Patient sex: M
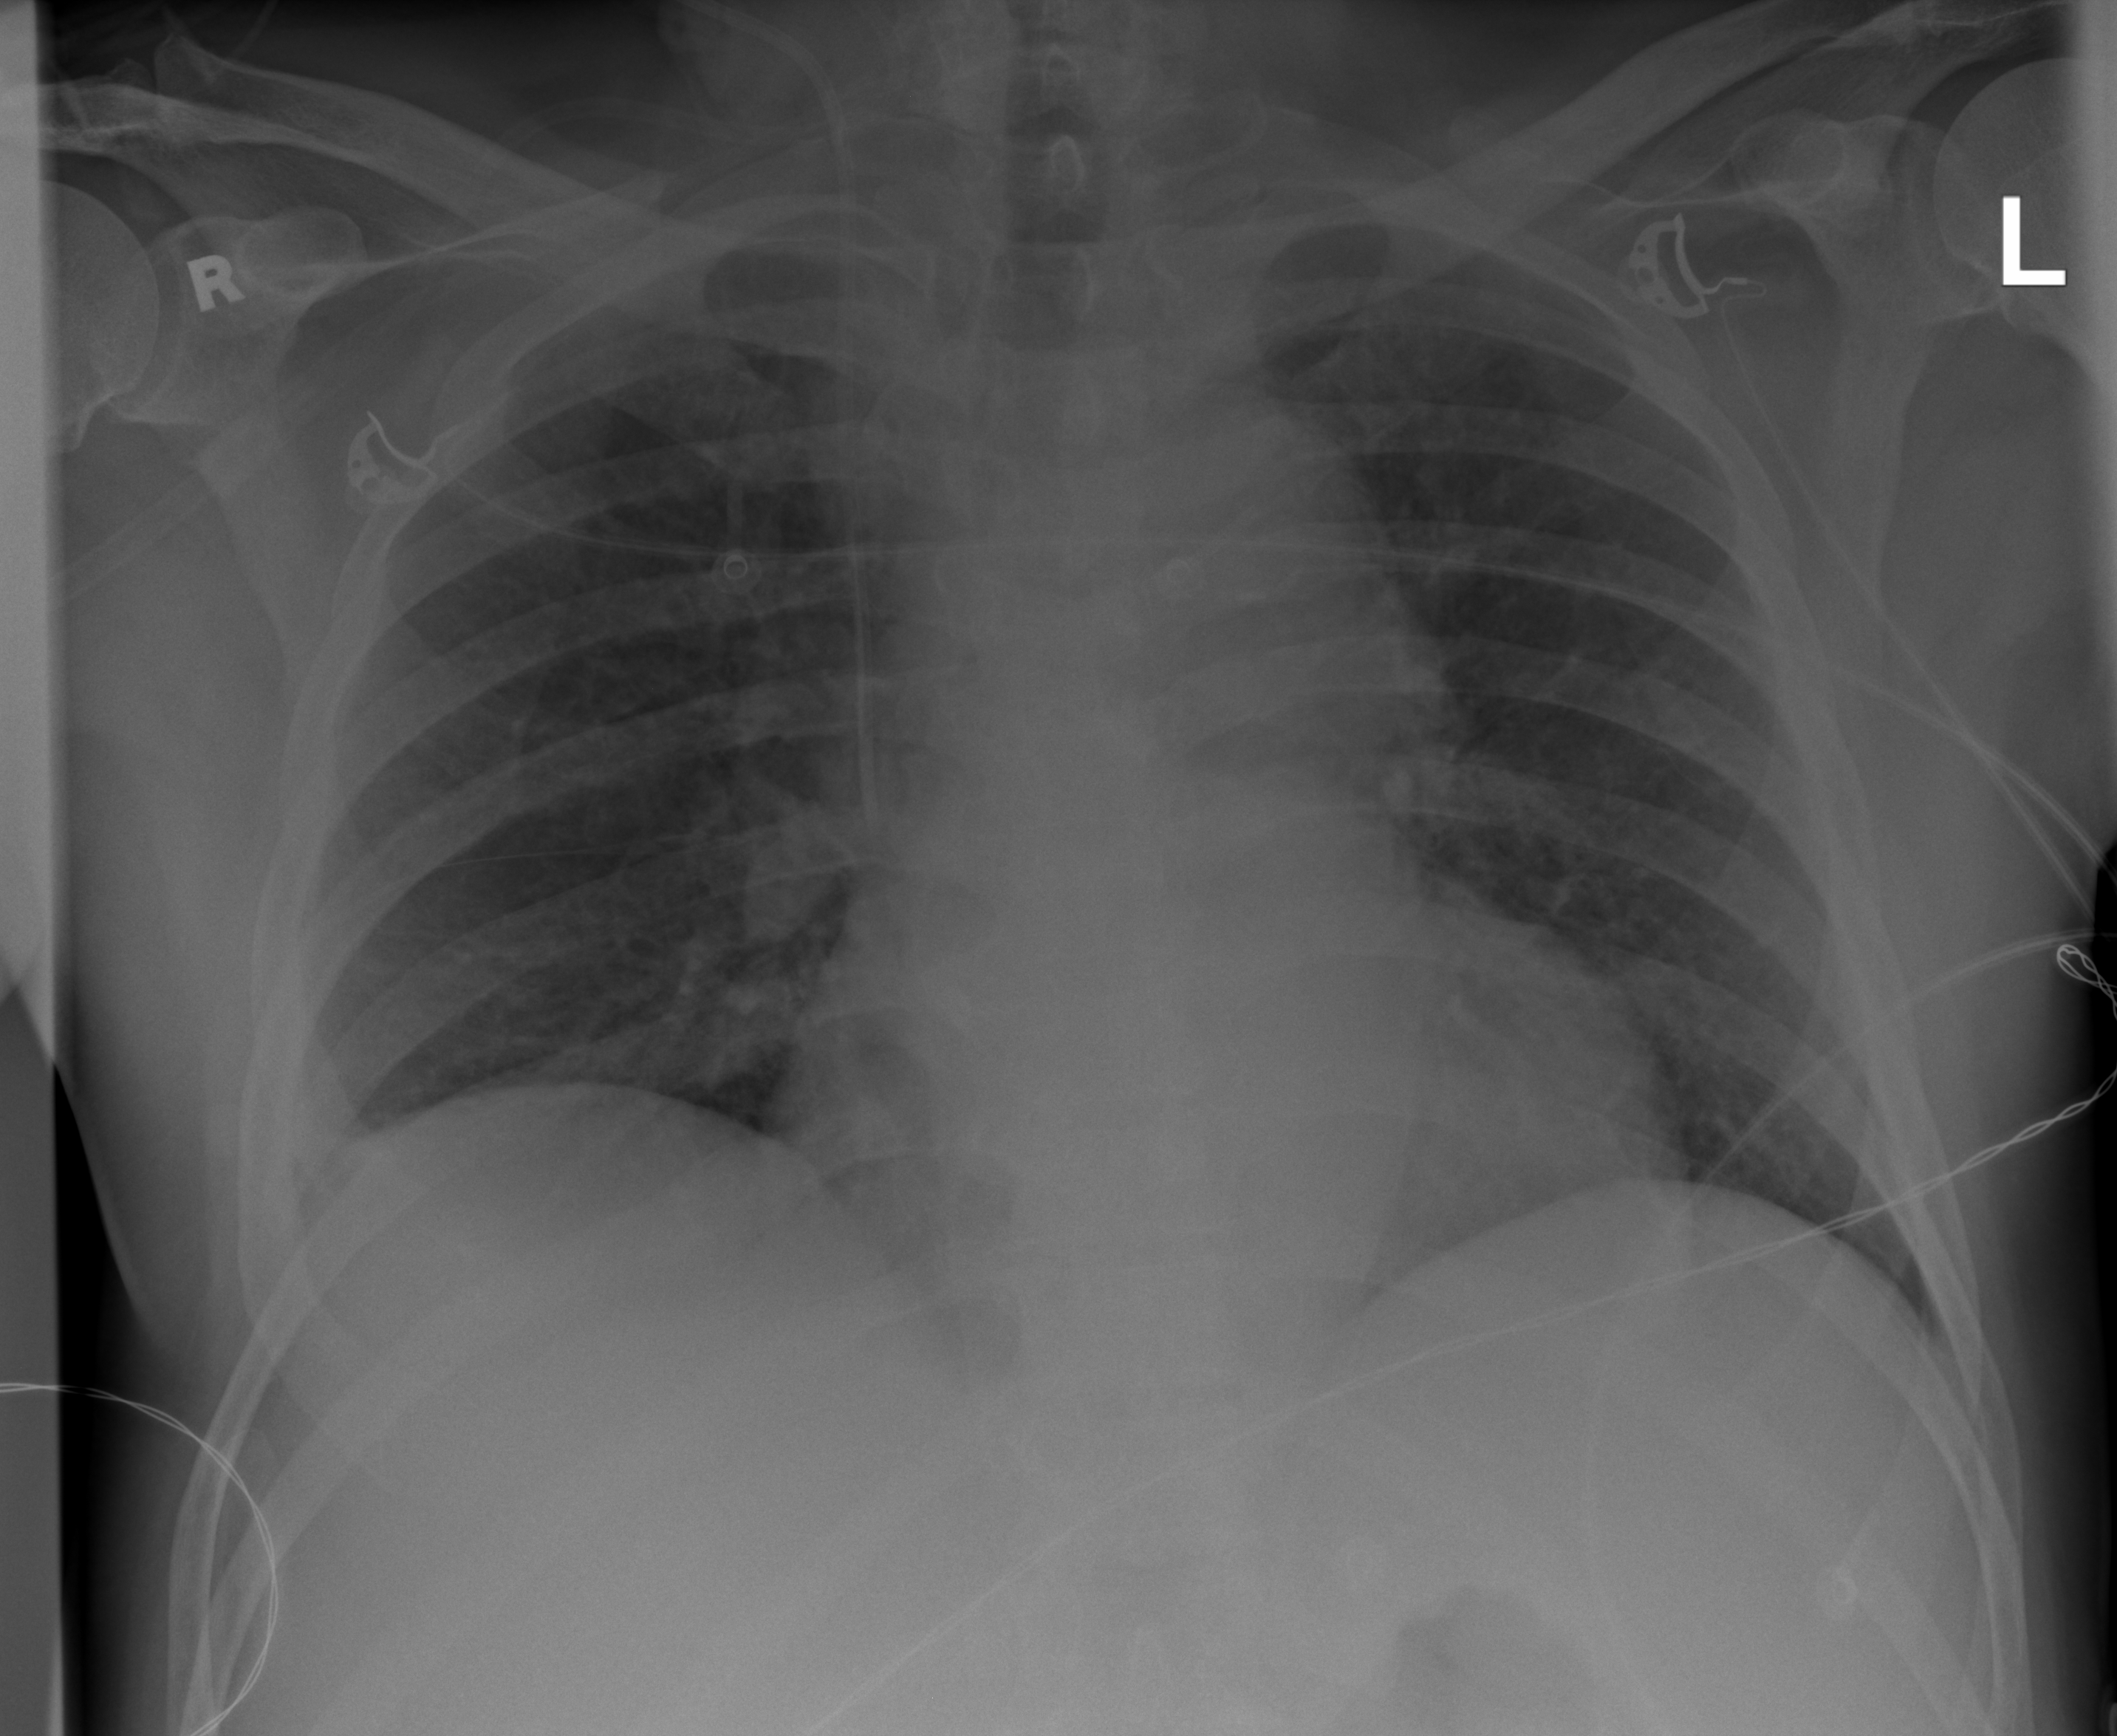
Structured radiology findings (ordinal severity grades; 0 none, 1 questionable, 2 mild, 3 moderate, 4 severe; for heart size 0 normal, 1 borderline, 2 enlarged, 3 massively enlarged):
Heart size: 1
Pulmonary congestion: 0
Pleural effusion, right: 2
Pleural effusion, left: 0
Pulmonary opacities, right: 0
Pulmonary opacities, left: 1
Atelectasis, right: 2
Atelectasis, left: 0